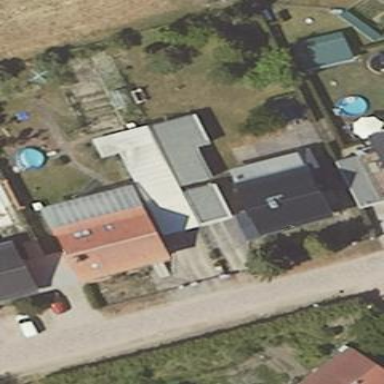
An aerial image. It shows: Shed with flat roof.